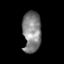
Tissue: skin
Cell type: T cells
Senescence score: 0.281
Nuclear area (px): 746
Mean DAPI intensity: 130.083